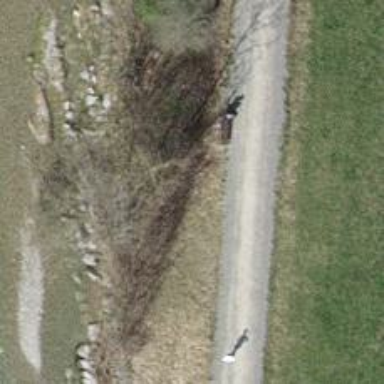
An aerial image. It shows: Brown bench in the vicinity.